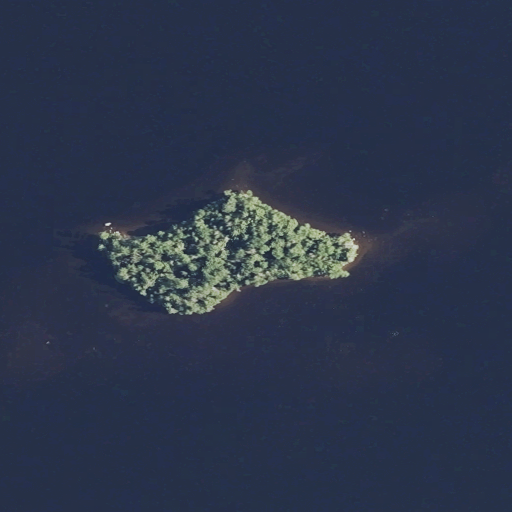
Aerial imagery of island in Maine named Dinner Island containing open water, herbaceous wetlands, and woody wetlands